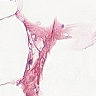
Metastatic tissue present: no